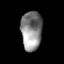
Tissue: lung
Cell type: Endothelial cells
Senescence score: 0.1735
Nuclear area (px): 809
Mean DAPI intensity: 135.172